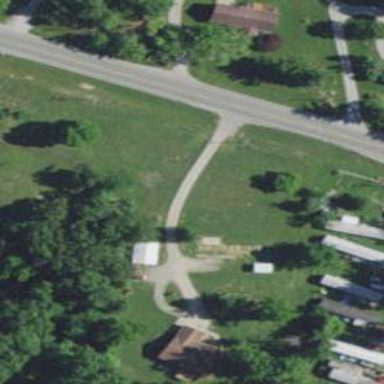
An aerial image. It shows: Driveway.